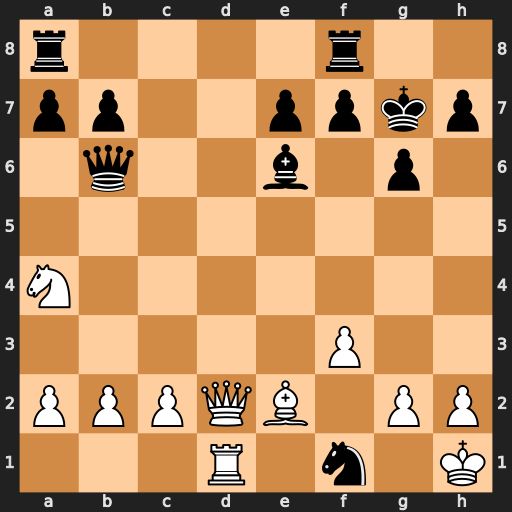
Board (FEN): r4r2/pp2ppkp/1q2b1p1/8/N7/5P2/PPPQB1PP/3R1n1K
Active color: w
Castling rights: -
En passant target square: -
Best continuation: Qc3+ Kg8 Nxb6 Ng3+ hxg3